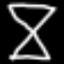
Label: hourglass